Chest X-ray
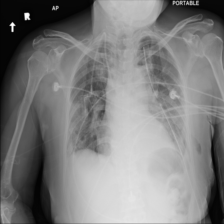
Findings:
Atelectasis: negative
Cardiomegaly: negative
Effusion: negative
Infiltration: negative
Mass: negative
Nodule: negative
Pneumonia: negative
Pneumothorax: negative
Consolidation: negative
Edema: negative
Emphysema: negative
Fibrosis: negative
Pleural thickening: negative
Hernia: negative